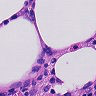
Metastatic tissue present: no